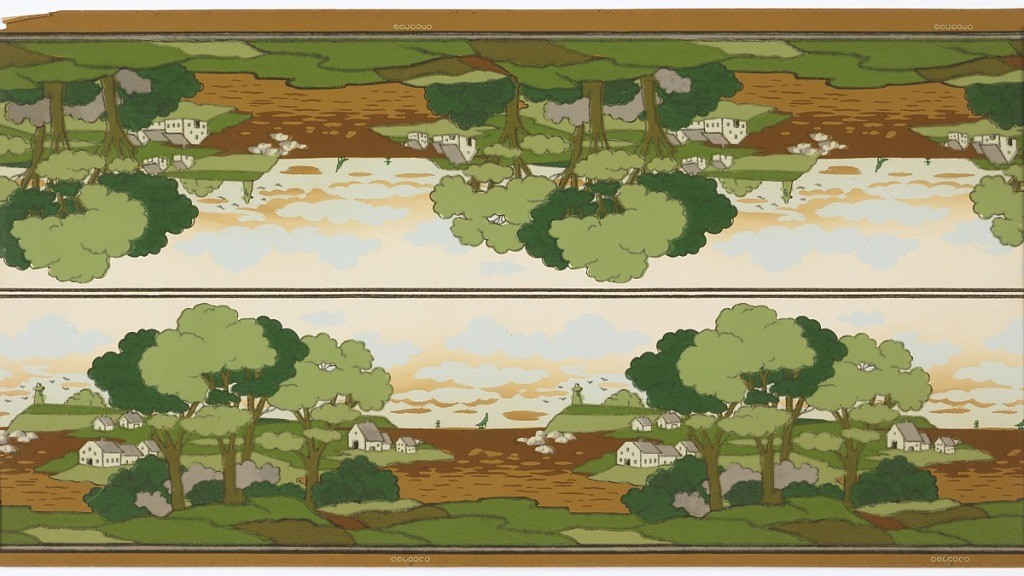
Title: Frieze
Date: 1905–1915
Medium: Machine-printed paper
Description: Landscape frieze with a harbor scene containing a lighthouse and sailboats, cottages, trees and rolling hills. Printed in several shades of green and terra cotta on a light terra cotta ground. The sky shades from very pale at the top to the background color near the horizon. The border is printed two across the width.